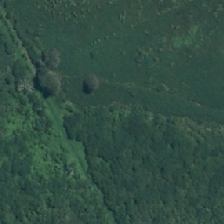
Land cover: deciduous_hardwood